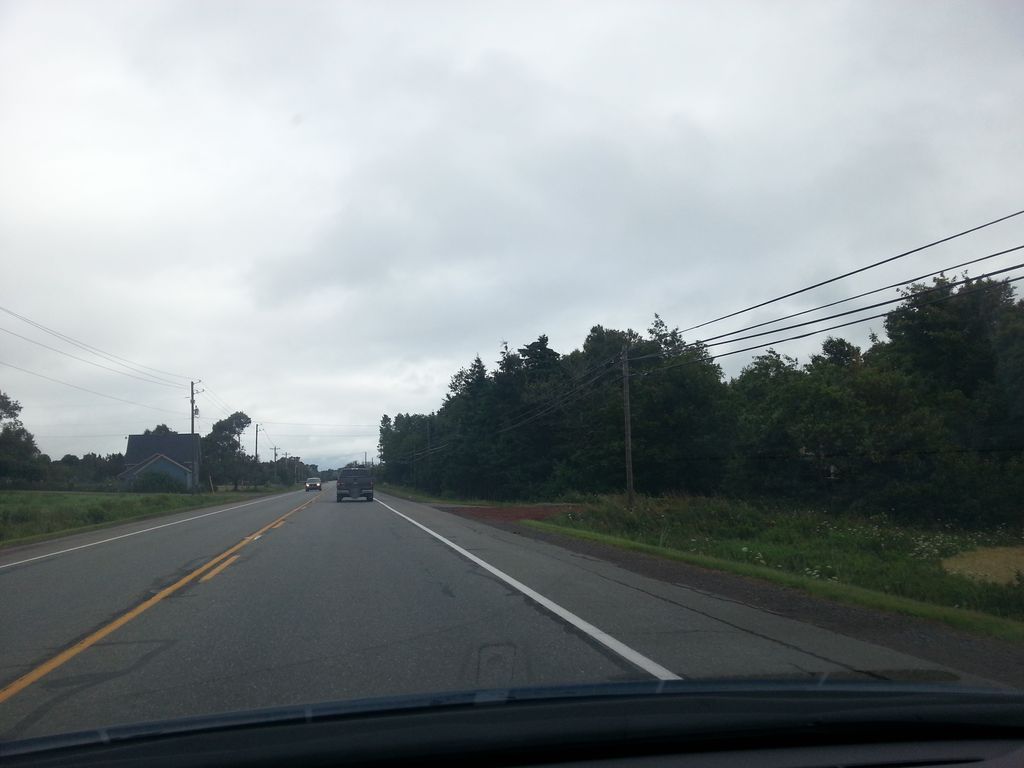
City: charlottetown